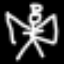
Label: angel